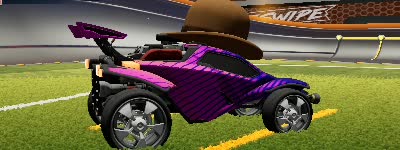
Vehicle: octane